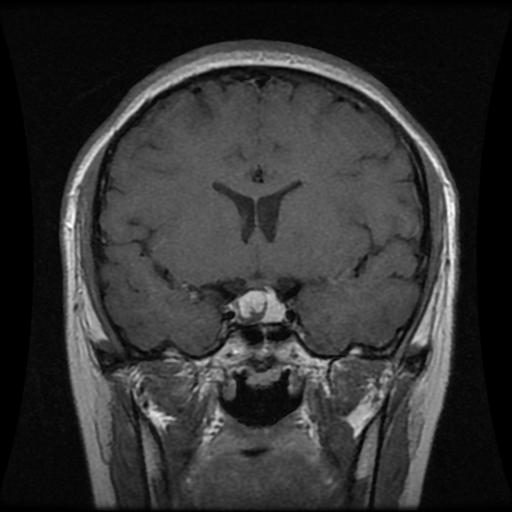
Label: pituitary